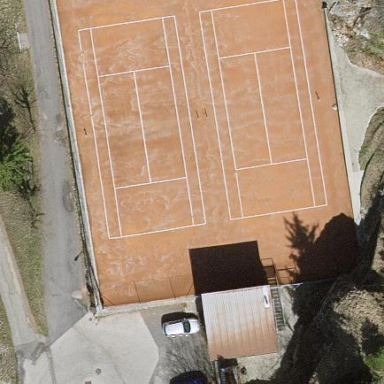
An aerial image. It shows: Tennis court on the leisure land pitch.